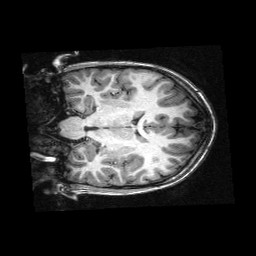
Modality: T1w
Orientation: coronal
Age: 10
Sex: male
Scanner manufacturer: siemens
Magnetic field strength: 3 T
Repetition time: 2.3 s
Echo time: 0.00336 s